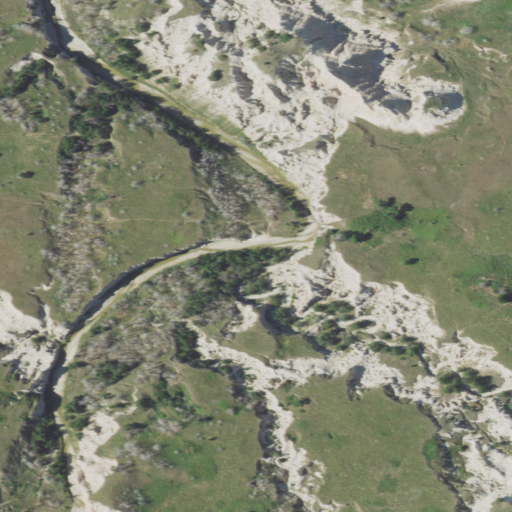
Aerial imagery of depression(s) in South Dakota named East Cottonwood Creek Basin containing grassland and barren land